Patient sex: F
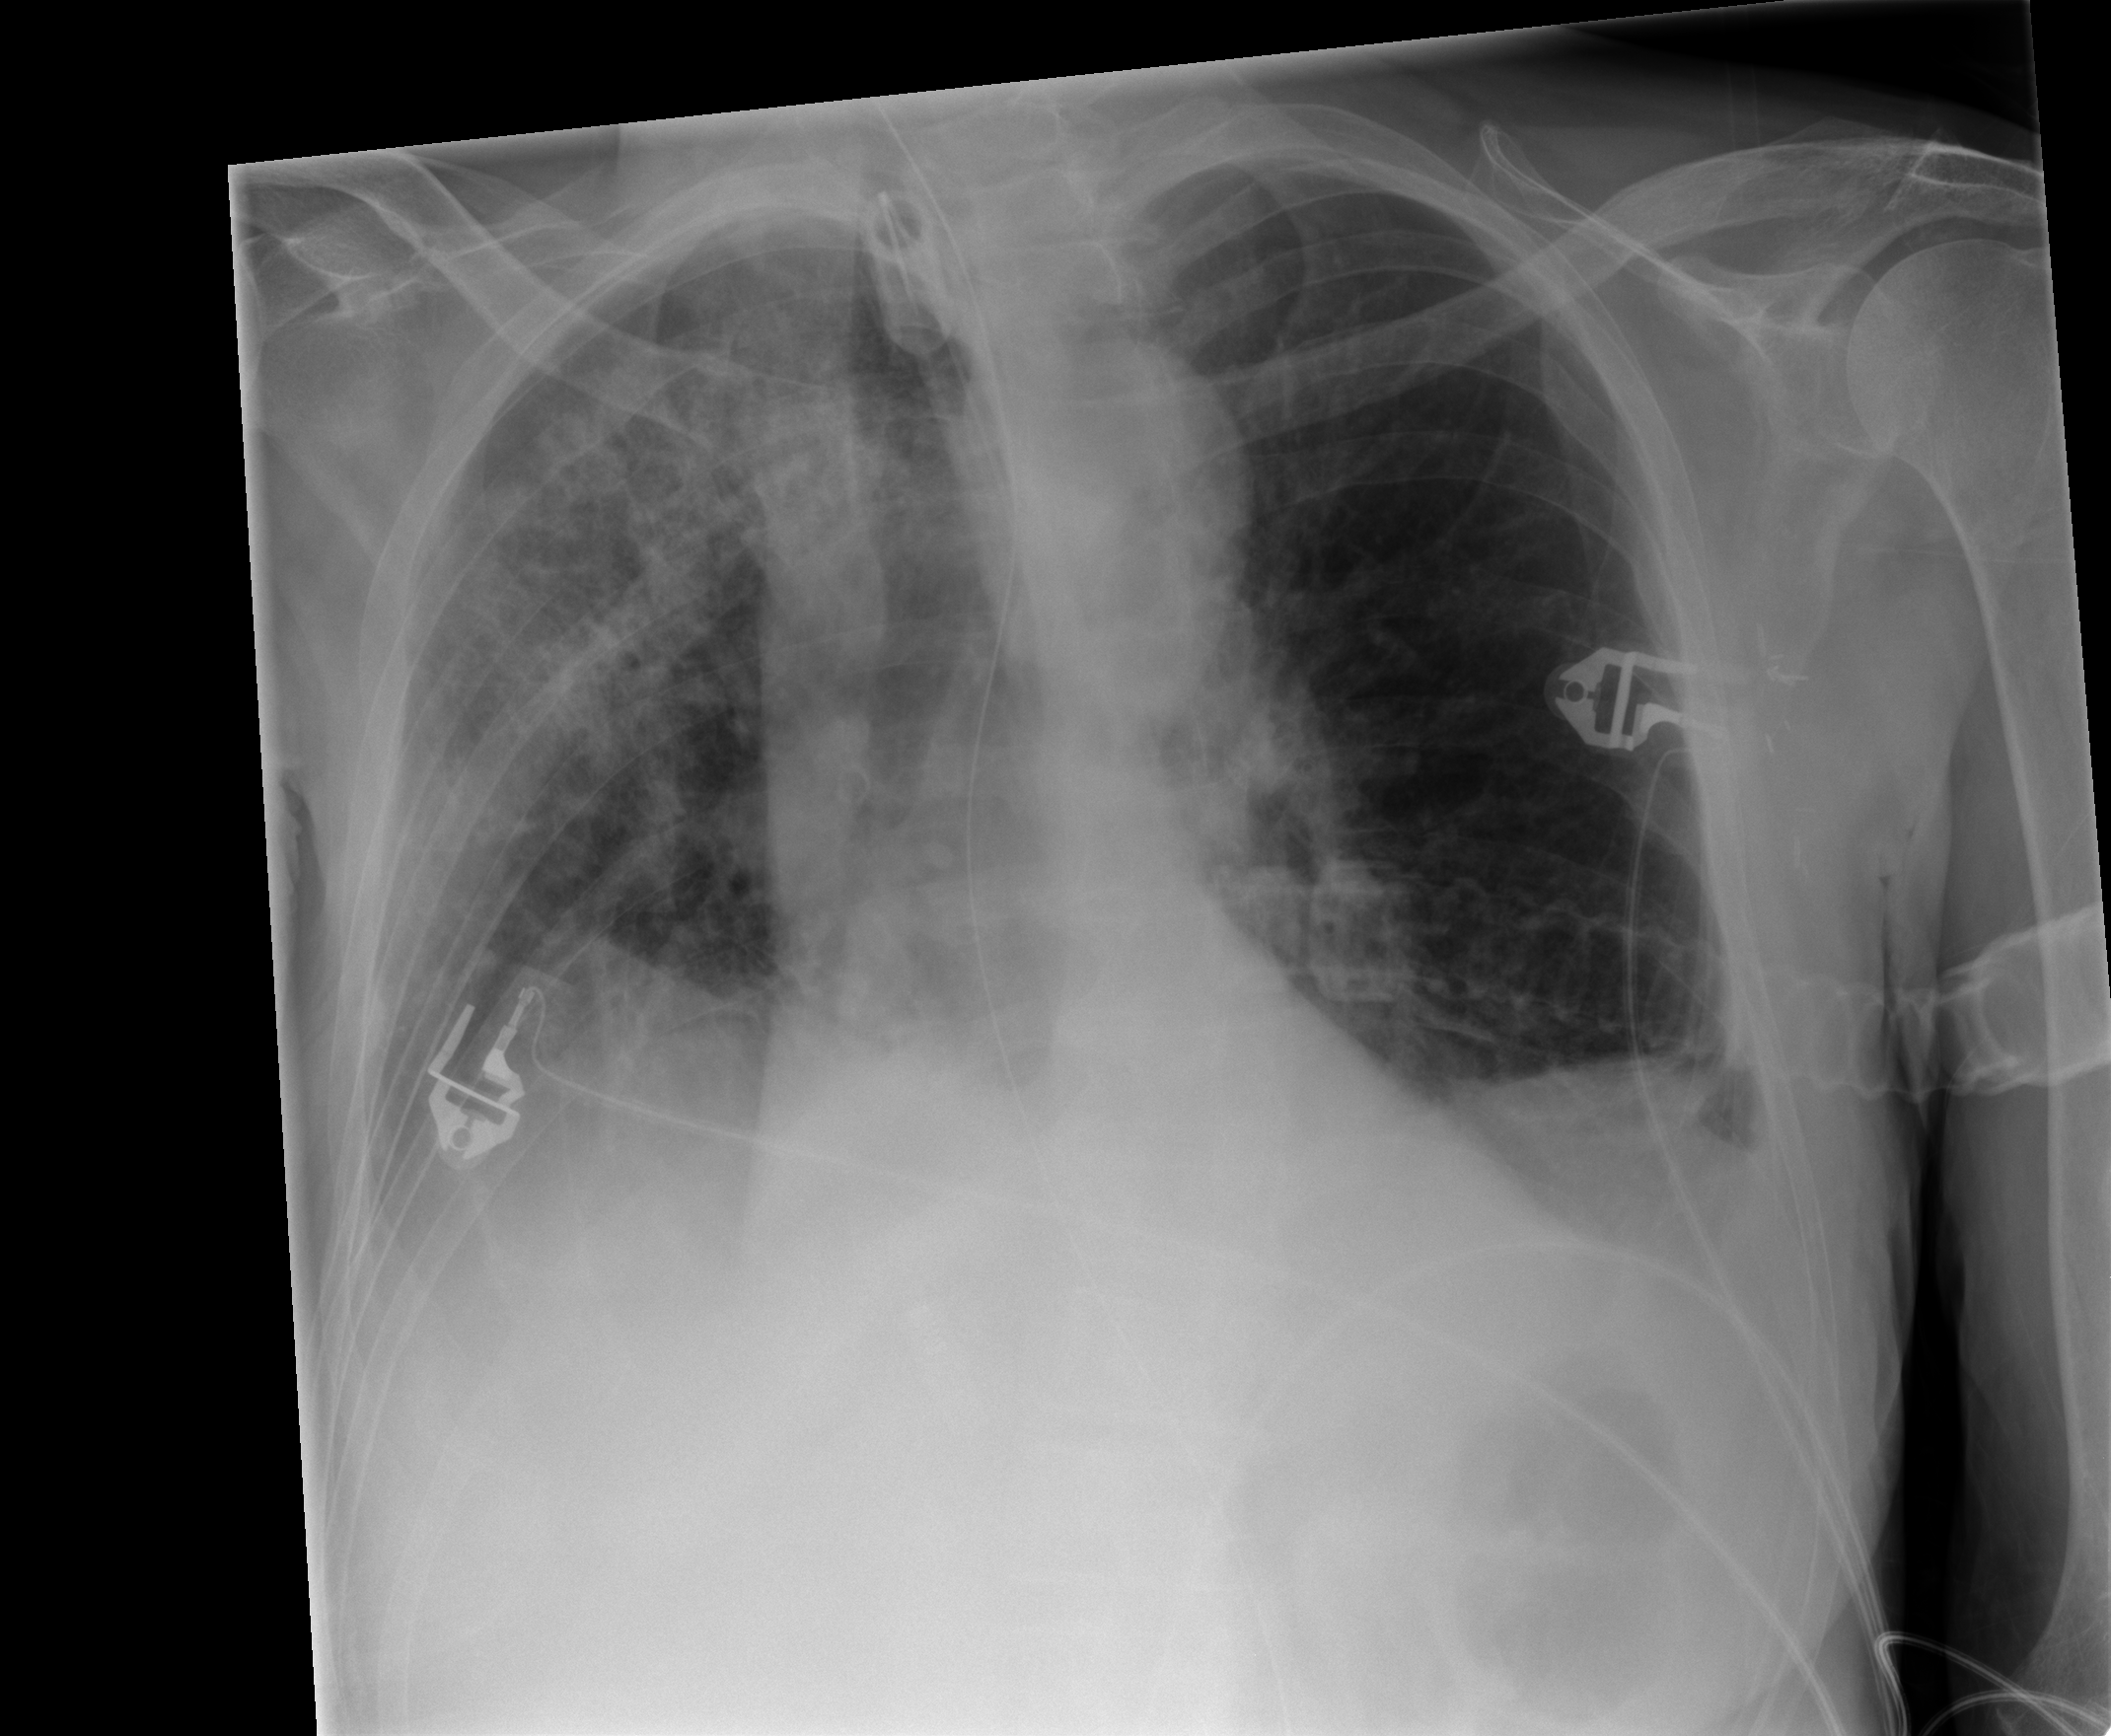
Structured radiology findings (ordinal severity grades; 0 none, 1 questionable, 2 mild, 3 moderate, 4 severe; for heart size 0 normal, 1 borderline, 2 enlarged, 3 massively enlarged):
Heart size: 0
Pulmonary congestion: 2
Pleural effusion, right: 2
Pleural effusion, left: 2
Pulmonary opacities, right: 3
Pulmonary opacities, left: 0
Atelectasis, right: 3
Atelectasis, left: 2